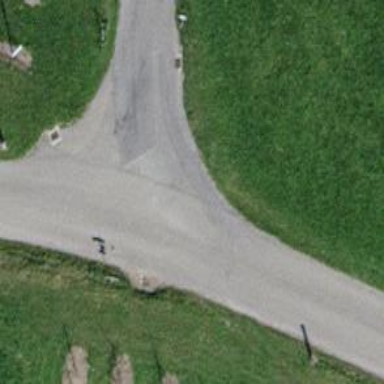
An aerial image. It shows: Unclassified paved road.